Aerial crown-view tile of a tropical tree (Barro Colorado Island, Panama), acquired 20250715:
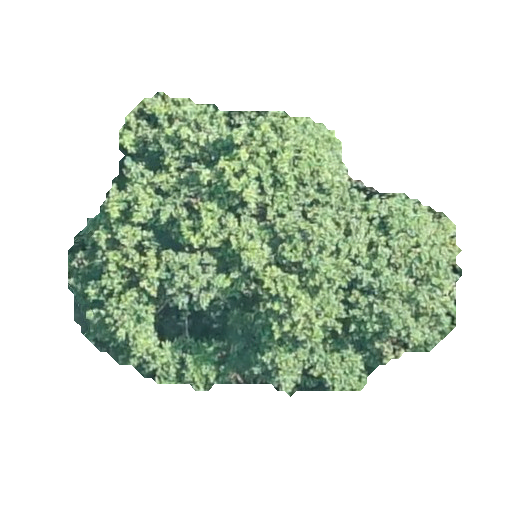
Species: Hieronyma alchorneoides
GBIF accepted scientific name: Hieronyma alchorneoides
Crown area: 126.312 m²